Aerial crown-view tile of a tropical tree (Barro Colorado Island, Panama), acquired 20250512:
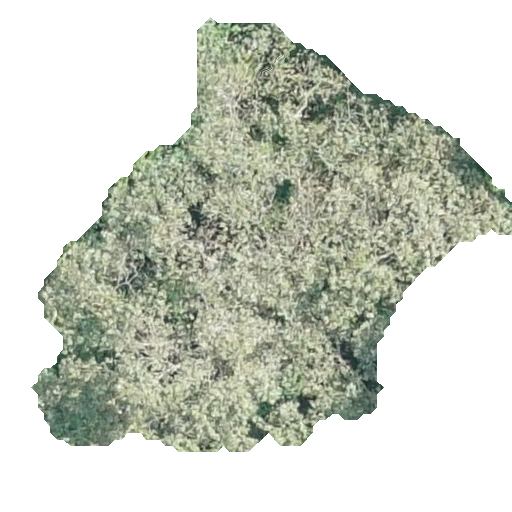
Species: Luehea seemannii
GBIF accepted scientific name: Luehea seemannii
Crown area: 181.854 m²